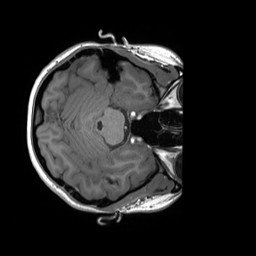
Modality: T1w
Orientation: axial
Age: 21
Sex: female
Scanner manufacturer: siemens
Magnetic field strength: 3 T
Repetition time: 1.8 s
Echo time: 0.00232 s